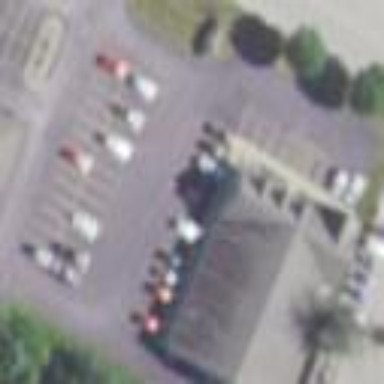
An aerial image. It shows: Parking area with surface.